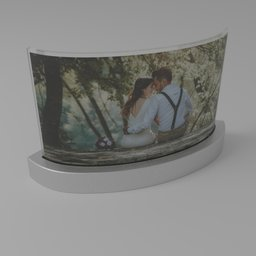
Label: decoration